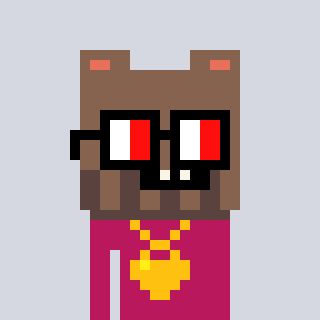
a pixel art character with square glasses with black frames and red eyes, a bear-shaped head and a darkpink-colored body on a cool background